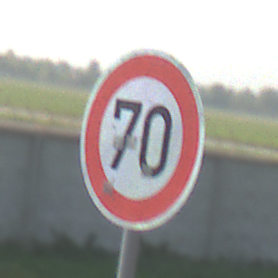
Verkehrszeichen: Geschwindigkeit70
Umgebung: Outdoor, Special
Tageszeit: MorningAfternoon
Wetter: Clear
Licht: Natural
Jahreszeit: NotSpecified
Kontrast: HighContrast